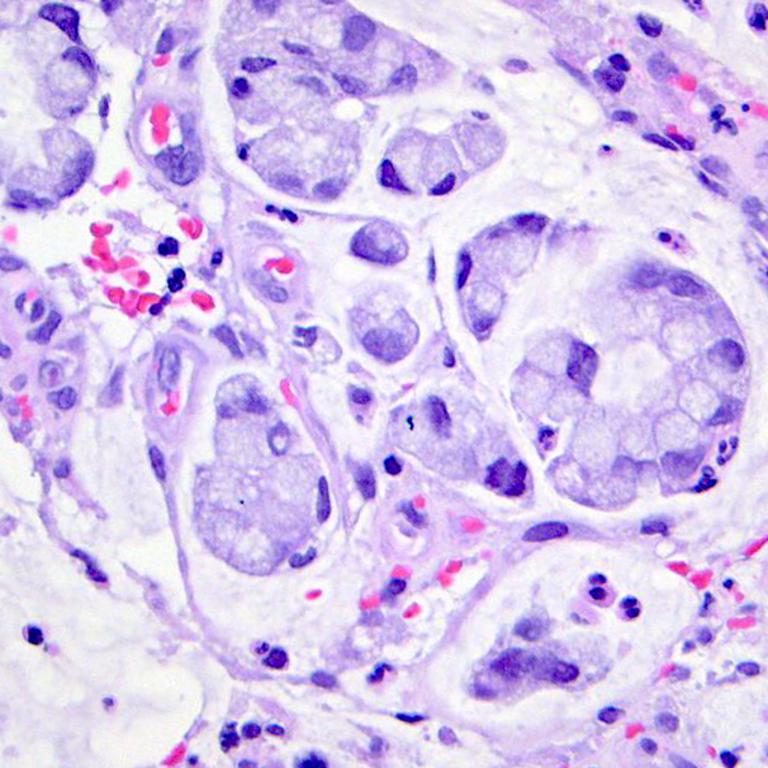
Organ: colon
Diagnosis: adenocarcinomas